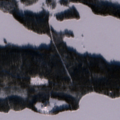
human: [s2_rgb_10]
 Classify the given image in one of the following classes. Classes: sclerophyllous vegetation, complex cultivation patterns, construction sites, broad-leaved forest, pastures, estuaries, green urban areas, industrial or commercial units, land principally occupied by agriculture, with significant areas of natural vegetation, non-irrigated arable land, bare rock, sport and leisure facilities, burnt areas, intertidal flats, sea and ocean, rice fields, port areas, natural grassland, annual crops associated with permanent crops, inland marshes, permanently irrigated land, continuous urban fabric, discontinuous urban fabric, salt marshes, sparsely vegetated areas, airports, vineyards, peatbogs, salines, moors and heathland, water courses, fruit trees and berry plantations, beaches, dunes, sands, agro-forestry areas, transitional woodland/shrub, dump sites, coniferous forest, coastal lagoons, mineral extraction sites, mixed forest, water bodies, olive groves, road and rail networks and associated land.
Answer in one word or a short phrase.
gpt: coniferous forest, mixed forest, water bodies